RGB frame:
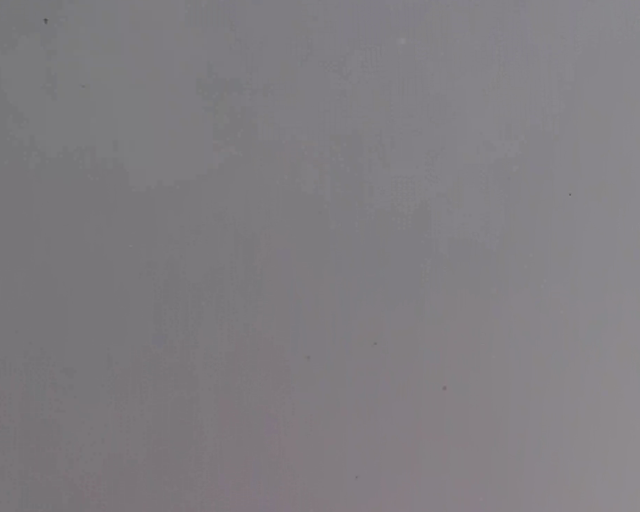
Thermal frame:
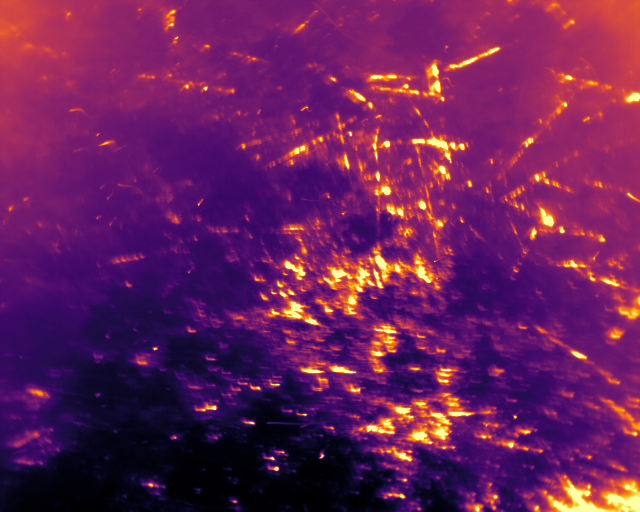
Captured: 2026-02-27 02:39:24
Pixels at or above 80 °C: 5797 (fraction of frame: 0.01769)